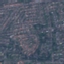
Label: Residential